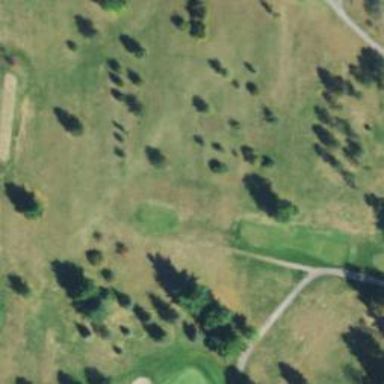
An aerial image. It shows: Path designated for golf carts.